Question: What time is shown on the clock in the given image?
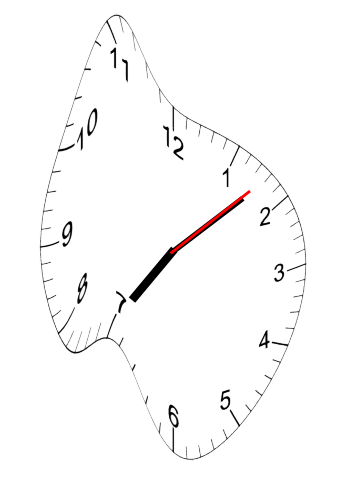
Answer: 07:08:08